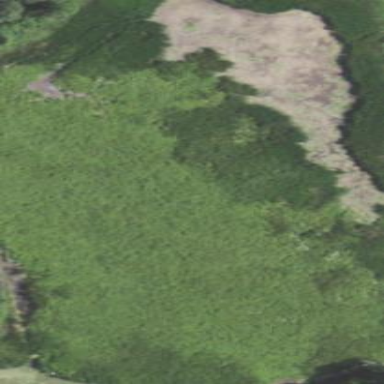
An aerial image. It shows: Marshy wetland area.